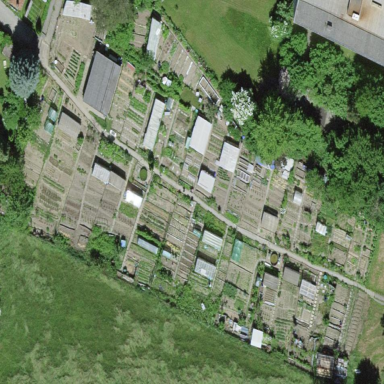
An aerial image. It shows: Allotments area.